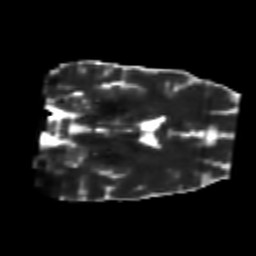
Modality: T2w
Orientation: coronal
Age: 37
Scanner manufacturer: philips
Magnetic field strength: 3 T
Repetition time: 7.767 s
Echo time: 0.1224 s